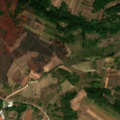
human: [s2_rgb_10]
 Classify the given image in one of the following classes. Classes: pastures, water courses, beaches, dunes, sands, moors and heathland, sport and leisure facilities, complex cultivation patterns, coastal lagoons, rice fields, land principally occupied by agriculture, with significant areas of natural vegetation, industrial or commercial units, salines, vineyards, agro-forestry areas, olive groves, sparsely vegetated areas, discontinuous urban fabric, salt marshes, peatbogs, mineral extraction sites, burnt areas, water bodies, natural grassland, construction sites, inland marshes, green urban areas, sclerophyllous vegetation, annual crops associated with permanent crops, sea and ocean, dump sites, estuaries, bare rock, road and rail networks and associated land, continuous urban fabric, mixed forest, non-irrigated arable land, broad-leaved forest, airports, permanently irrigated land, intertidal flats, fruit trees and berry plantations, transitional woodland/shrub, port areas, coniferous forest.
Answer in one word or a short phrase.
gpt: discontinuous urban fabric, complex cultivation patterns, land principally occupied by agriculture, with significant areas of natural vegetation, broad-leaved forest